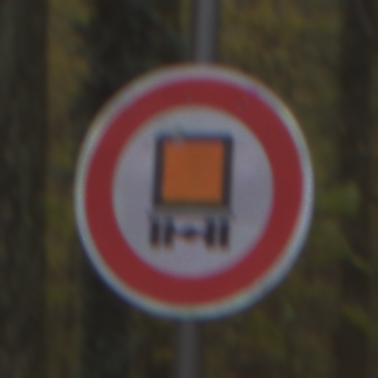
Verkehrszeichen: VerbotKennzeichnungspflichtigeKraftfahrzeugeGefaehrlicheGueter
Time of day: MorningAfternoon
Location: Outdoor (Nature)
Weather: Overcast
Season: Autumn
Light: Natural